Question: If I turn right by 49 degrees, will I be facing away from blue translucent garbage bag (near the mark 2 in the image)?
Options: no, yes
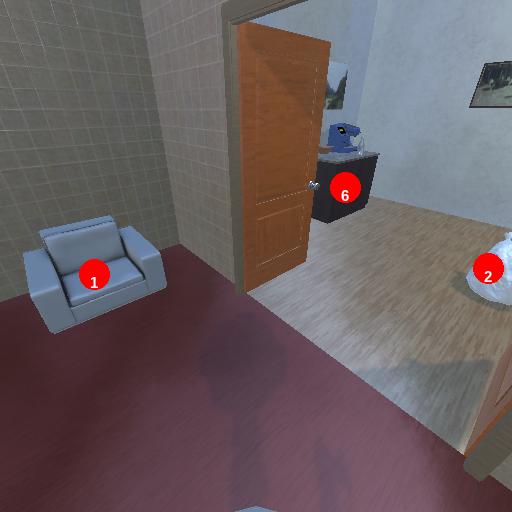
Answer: no